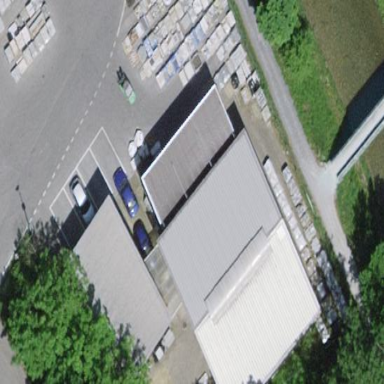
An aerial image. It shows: View of roof of building.